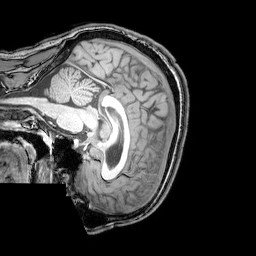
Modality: T1w
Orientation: sagittal
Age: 24
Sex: male
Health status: healthy
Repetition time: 0.081 s
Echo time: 0.037 s